Interaction volume radius: 5 \u00c5
Interaction volume height: 25 \u00c5
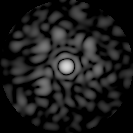
Disorder parameter: 0.8321